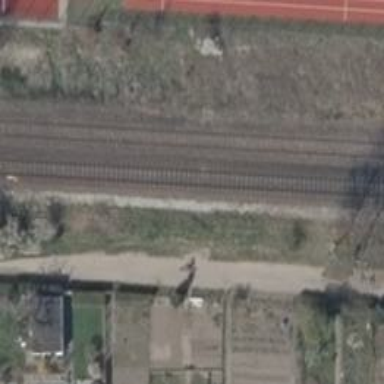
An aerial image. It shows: Light signal at railway crossing.